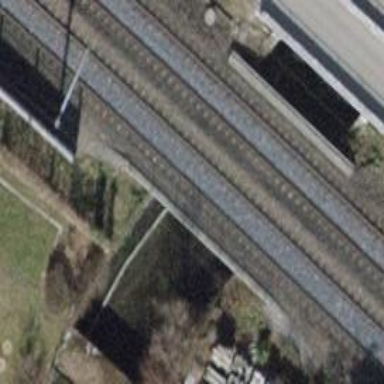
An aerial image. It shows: Retaining wall.